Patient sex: M
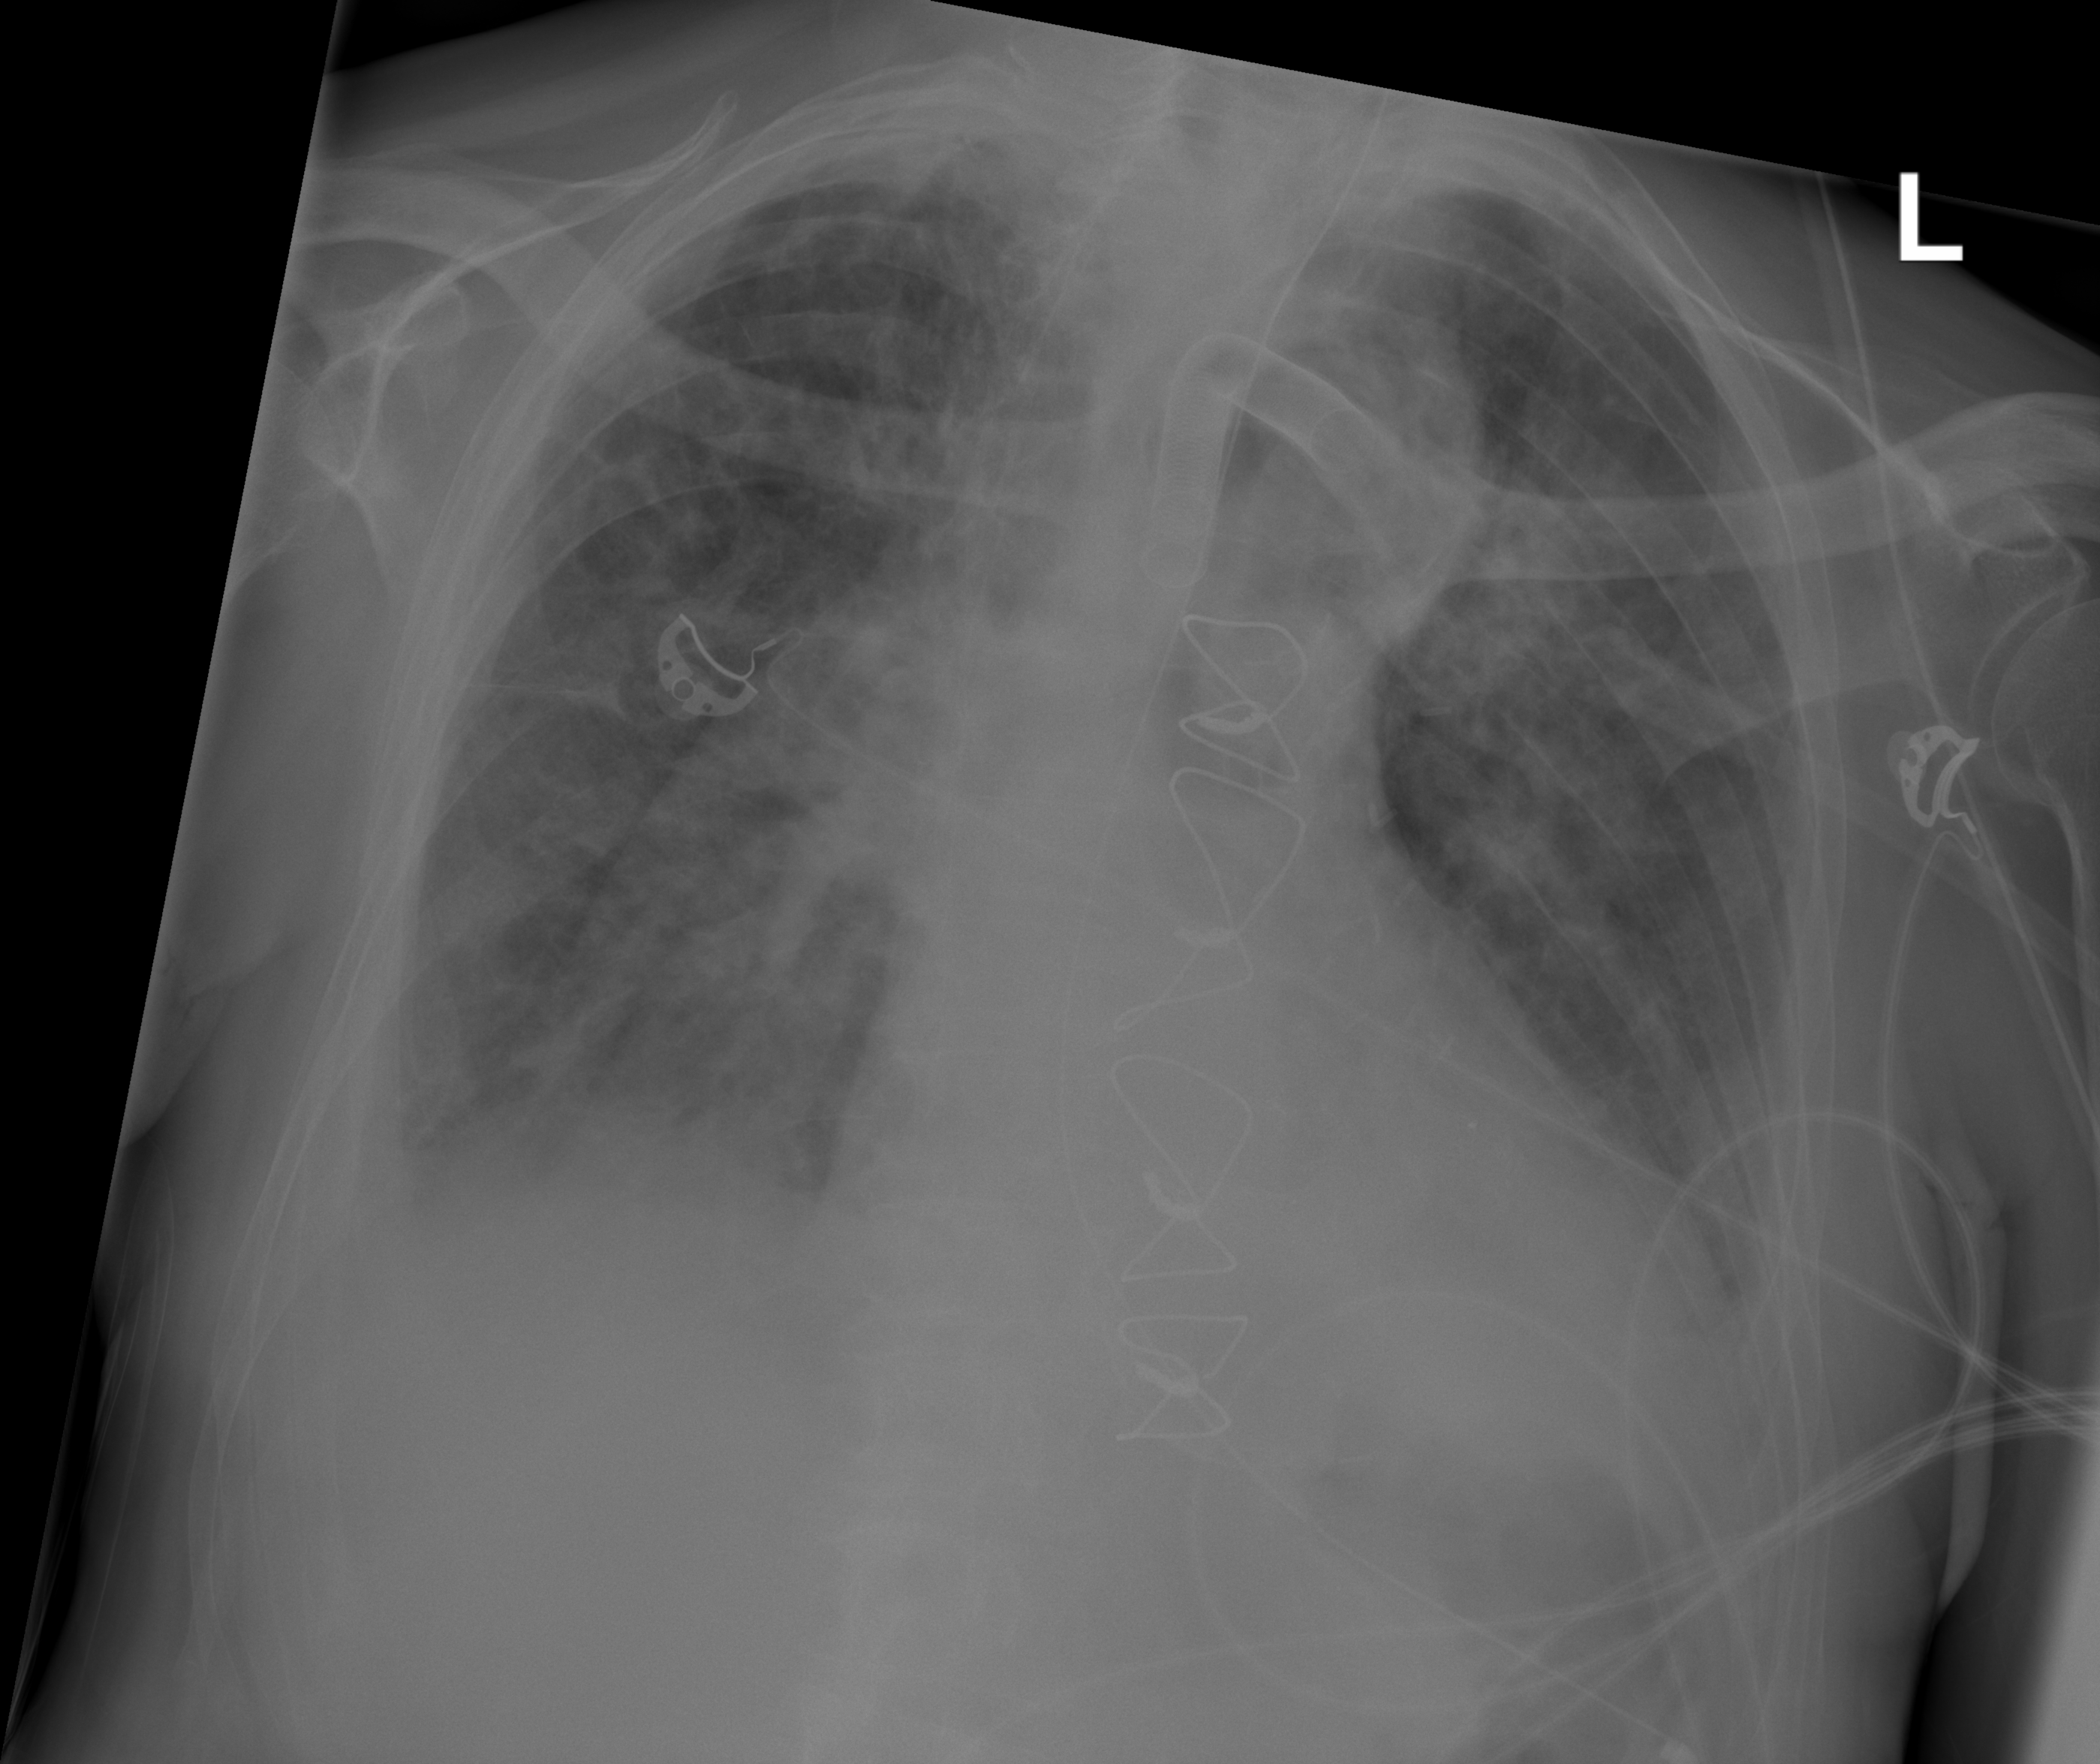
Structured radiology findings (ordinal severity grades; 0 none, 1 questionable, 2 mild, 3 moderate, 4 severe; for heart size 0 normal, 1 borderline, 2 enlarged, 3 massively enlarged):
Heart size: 2
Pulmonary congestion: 2
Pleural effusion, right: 2
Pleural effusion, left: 0
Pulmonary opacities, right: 3
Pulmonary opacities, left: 3
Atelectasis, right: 0
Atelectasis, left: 2